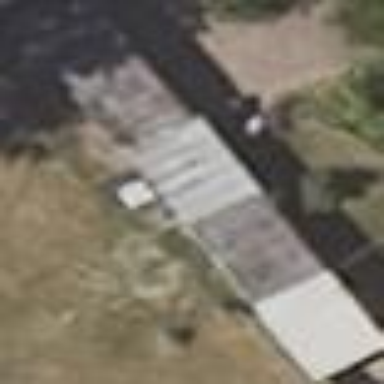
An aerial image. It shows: Shed building.